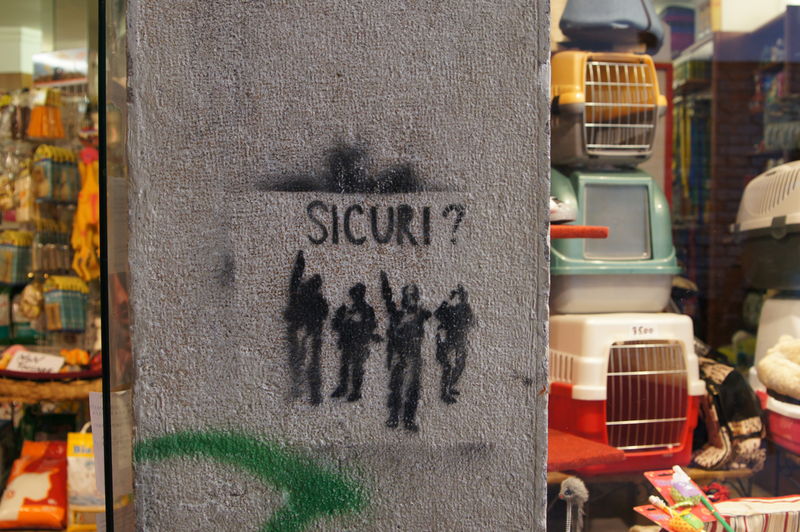
Titel: Sicuri
Standort: Venezia
Schlagwörter: grün, grau, pfeiler, schaufenster, schwarz, säule, wand, schrift, geschäft, mauer, soldaten, foto, bewaffnet, polizei, text, helm, stiefel, armee, bedrohung, helme, träger, wort, schwrz, seule, italienisch, käfige, sicherheit, schablone, boxen, fragezeichen, graffiti, grafitti, graffito, street art, graffitti, sodaten, parole, sicuri, sicuri?, tierbedarf